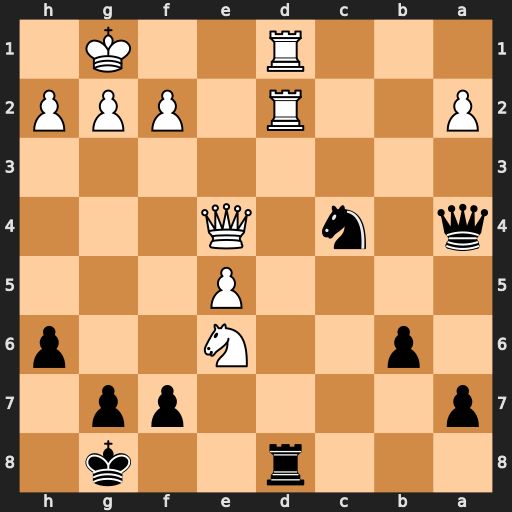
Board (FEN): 3r2k1/p4pp1/1p2N2p/4P3/q1n1Q3/8/P2R1PPP/3R2K1
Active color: b
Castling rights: -
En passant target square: -
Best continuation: Qxd1+ Rxd1 Rxd1+ Qe1 Rxe1#